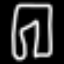
Label: pants